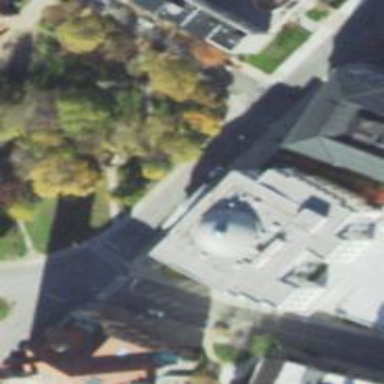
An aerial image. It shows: Historic courthouse building.